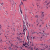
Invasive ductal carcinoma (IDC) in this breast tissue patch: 0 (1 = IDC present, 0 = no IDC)